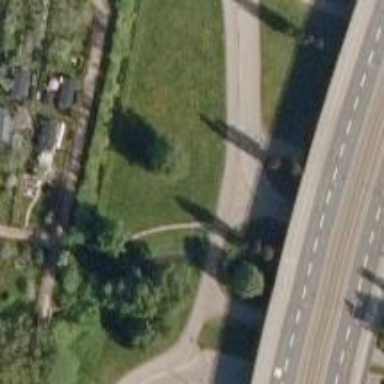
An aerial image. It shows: Path.